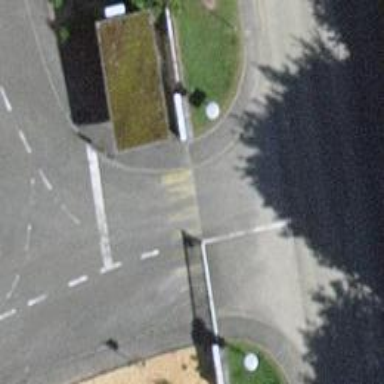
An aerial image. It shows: Gate.